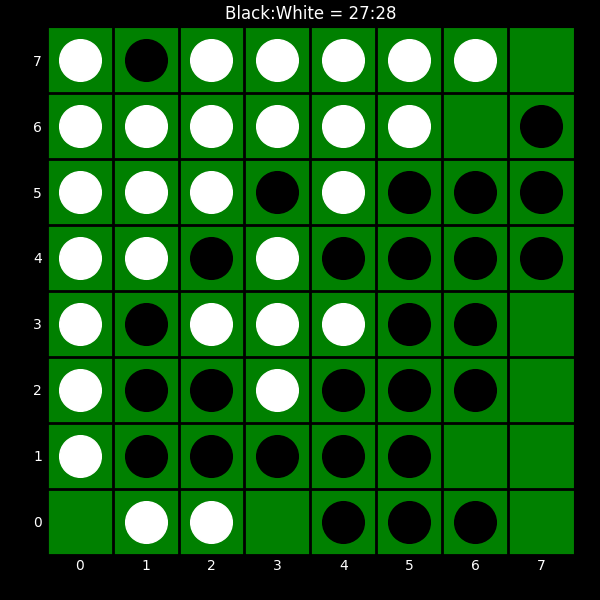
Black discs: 27
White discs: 28